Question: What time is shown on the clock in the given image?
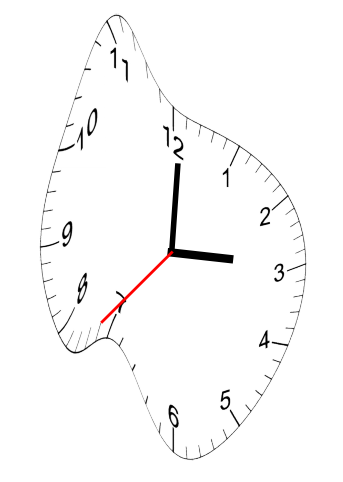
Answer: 03:00:37